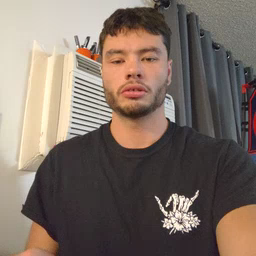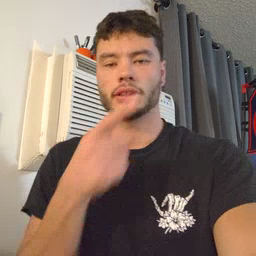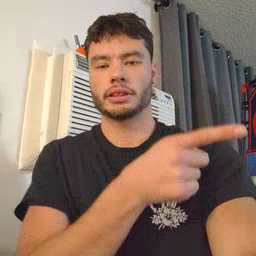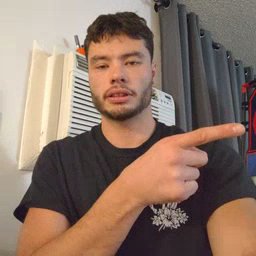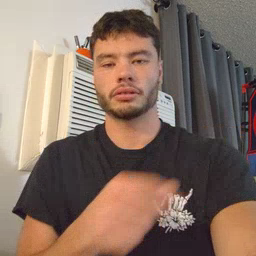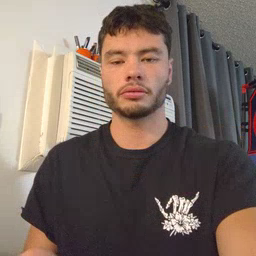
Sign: hesheit